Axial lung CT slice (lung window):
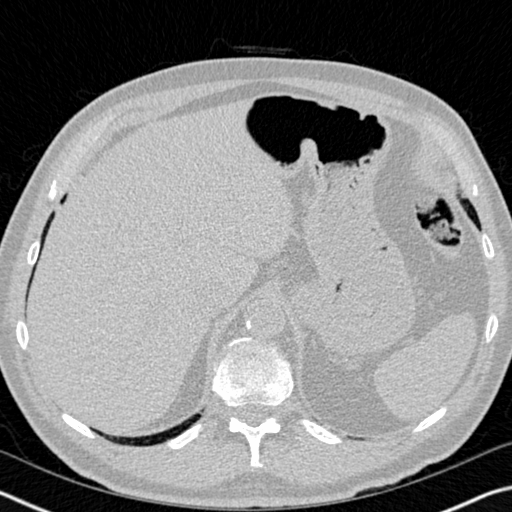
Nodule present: no